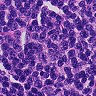
Metastatic tissue present: no